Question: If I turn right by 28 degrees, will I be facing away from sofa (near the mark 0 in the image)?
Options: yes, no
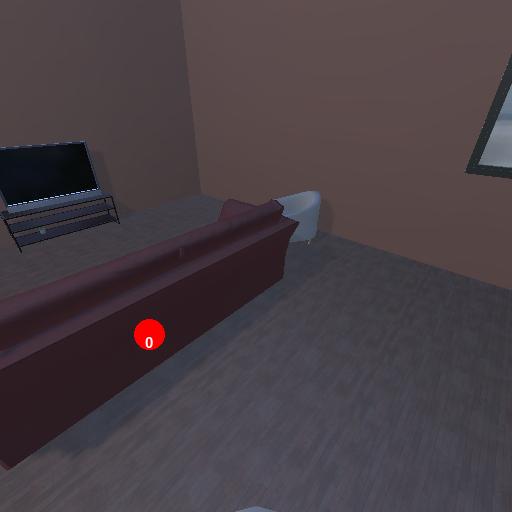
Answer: yes